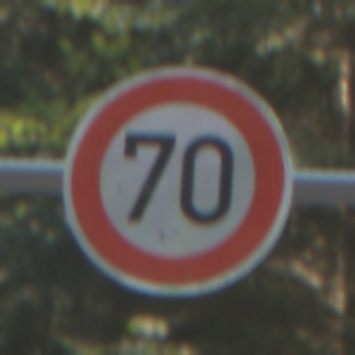
Verkehrszeichen: Geschwindigkeit70
Umgebung: Outdoor, Nature
Tageszeit: MorningAfternoon
Wetter: Clear
Licht: Natural
Jahreszeit: NotSpecified
Kontrast: LowContrast